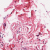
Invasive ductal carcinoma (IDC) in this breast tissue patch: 0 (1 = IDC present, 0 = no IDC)